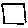
Label: square